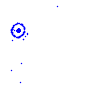
Particle: electron